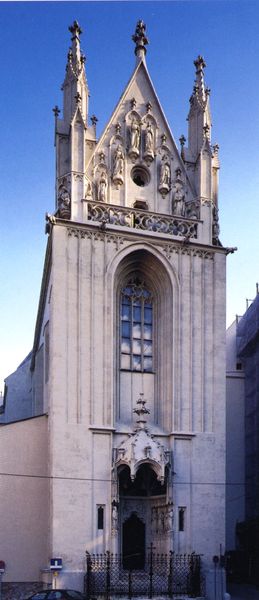
Titel: St. Maria am Gestade in Wien
Standort: Wien, St. Maria am Gestade (EU - AUT)
Schlagwörter: blau, himmel, wolken, fenster, frankreich, tür, weiss, zaun, stein, gatter, kirche, gotik, turm, himmelblau, bogen, fassade, wolkenlos, figuren, kuppel, spitz, tor, zinnen, foto, eingang, türme, dom, portal, gotisch, spitzbogen, baldachin, heilige, maßwerk, eisengitter, romanisch, fialen, westwerk, gotteshaus, krabben, kirchenfenster, kreuzblume, hochgotik, fenster himmel portal